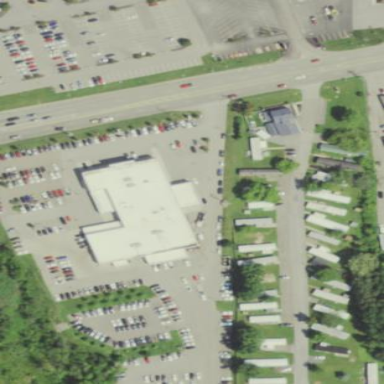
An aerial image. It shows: Car shop building.